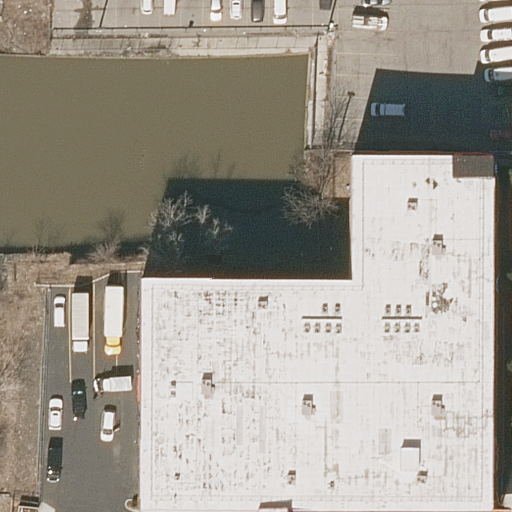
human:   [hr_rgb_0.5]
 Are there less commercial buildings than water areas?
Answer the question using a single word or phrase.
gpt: yes

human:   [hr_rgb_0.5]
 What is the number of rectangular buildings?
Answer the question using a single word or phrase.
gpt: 0

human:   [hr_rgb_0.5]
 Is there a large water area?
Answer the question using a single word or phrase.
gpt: yes

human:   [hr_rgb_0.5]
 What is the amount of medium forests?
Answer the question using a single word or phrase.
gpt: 0

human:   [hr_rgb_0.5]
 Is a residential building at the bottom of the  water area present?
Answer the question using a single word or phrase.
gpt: yes

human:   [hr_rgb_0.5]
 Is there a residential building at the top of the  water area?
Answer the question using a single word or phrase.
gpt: no

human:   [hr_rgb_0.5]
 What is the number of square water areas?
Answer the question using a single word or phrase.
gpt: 0

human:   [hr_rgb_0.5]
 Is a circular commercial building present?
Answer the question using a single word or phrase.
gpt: no

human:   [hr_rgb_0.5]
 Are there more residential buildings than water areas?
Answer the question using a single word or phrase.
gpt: no

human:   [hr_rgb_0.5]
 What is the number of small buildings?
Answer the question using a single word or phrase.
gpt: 0

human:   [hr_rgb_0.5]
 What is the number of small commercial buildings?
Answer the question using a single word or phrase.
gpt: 0

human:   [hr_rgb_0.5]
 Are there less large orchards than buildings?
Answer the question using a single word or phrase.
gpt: yes

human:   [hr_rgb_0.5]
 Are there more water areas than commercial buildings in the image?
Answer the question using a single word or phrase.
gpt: yes

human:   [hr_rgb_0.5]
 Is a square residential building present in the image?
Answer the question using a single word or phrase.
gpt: no

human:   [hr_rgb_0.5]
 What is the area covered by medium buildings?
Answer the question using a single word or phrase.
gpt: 0m2

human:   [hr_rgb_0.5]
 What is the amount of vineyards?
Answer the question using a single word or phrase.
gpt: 0

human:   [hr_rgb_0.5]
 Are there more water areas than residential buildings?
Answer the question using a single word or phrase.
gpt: no

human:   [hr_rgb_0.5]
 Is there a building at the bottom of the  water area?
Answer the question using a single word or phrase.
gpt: yes

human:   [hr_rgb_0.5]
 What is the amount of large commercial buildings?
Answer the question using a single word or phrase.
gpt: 0

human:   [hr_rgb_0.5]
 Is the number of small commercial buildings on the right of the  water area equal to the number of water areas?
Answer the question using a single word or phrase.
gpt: no

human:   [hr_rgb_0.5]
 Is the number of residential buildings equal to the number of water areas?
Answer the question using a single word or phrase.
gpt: yes

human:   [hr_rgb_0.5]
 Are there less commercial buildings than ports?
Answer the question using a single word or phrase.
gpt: no

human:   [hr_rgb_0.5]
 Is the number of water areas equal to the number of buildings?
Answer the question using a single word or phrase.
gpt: yes

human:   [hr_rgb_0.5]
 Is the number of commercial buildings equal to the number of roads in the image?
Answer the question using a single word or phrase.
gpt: yes

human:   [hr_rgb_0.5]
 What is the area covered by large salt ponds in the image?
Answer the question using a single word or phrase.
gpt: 0m2

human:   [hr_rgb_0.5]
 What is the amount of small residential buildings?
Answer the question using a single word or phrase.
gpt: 0

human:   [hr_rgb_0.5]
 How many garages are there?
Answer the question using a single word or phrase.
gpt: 0

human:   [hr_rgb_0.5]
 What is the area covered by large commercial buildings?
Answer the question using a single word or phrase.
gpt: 0m2

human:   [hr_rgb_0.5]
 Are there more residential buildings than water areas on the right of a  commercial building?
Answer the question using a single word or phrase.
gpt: yes

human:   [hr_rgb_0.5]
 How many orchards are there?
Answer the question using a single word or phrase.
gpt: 0

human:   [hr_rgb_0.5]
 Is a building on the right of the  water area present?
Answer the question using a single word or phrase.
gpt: no

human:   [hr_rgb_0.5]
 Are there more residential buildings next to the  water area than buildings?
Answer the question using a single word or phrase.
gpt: no

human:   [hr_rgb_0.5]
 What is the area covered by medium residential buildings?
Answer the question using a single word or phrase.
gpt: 0m2

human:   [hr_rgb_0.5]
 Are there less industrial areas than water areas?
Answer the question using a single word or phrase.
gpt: yes

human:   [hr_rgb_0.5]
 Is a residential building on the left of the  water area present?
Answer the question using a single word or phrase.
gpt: no

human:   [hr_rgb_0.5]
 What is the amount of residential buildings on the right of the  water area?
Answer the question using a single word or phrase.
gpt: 0